Question: I have generated the following plot in lattice and latticeExtra

using
'''
library(lattice)
library(latticeExtra)
rate$Temp <- as.character(rate$Temp)
rate$Week <- as.character(rate$Week)
rate$Rep <- as.character(rate$Rep)
histogram(~Rate|Week+Temp, rate,
col=(NA),as.table=TRUE,
strip=strip.custom(strip.names=1)) +as.layer
(bwplot(~Rate|Week+Temp, rate,
as.table=TRUE,
strip=strip.custom(strip.names=1))
)
'''
however I need each combination to be plotted in a different page, so that all temperature 11 for each week are in one page and so on. I know this can be done manually but there must be a way of using a loop to do it. Anyone??
Here is the data used to generate the plot
'''
rate <- structure(list(Temp = c("11degC", "11degC", "11degC", "11degC", "11degC",
"11degC", "11degC", "11degC", "11degC", "11degC", "11degC", "11degC", "11degC",
"11degC", "11degC", "11degC", "13degC", "13degC", "13degC", "13degC", "13degC",
"13degC", "13degC", "13degC", "13degC", "13degC", "13degC", "13degC", "13degC",
"13degC", "13degC", "13degC", "15degC", "15degC", "15degC", "15degC", "15degC",
"15degC", "15degC", "15degC", "15degC", "15degC", "15degC", "15degC", "15degC",
"15degC", "15degC", "15degC"), Rep = c("1", "1", "1", "1", "1", "1",
"1", "1", "2", "2", "2", "2", "2", "2", "2", "2", "1", "1", "1",
"1", "1", "1", "1", "1", "2", "2", "2", "2", "2", "2", "2", "2",
"1", "1", "1", "1", "1", "1", "1", "1", "2", "2", "2", "2", "2",
"2", "2", "2"), Ind = c(12L, 12L, 12L, 12L, 14L, 14L, 14L, 14L,
11L, 11L, 11L, 11L, 10L, 10L, 10L, 10L, 2L, 2L, 2L, 2L, 7L, 7L,
7L, 7L, 1L, 1L, 1L, 1L, 3L, 3L, 3L, 3L, 4L, 4L, 4L, 4L, 5L, 5L,
5L, 5L, 8L, 8L, 8L, 8L, 13L, 13L, 13L, 13L), Week = c("1", "2",
"3", "4", "1", "2", "3", "4", "1", "2", "3", "4", "1", "2", "3",
"4", "1", "2", "3", "4", "1", "2", "3", "4", "1", "2", "3", "4",
"1", "2", "3", "4", "1", "2", "3", "4", "1", "2", "3", "4", "1",
"2", "3", "4", "1", "2", "3", "4"), Weight = c(0.2099, 0.2099,
0.2099, 0.2099, 0.3483, 0.3483, 0.3483, 0.3483, 0.3724, 0.3724,
0.3724, 0.3724, 0.2751, 0.2751, 0.2751, 0.2751, 0.2562, 0.2562,
0.2562, 0.2562, 0.3842, 0.3842, 0.3842, 0.3842, 0.3206, 0.3206,
0.3206, 0.3206, 0.4803, 0.4803, 0.4803, 0.4803, 0.7392, 0.7392,
0.7392, 0.7392, 0.277, 0.277, 0.277, 0.277, 0.082, 0.082, 0.082,
0.082, 0.5663, 0.5663, 0.5663, 0.5663), Rate = c(13.733, 9.322,
12.46, 6.581, 2.338, 2.652, 2.772, 3.026, 1.554, 1.677, 2.127,
2.102, 2.522, 2.476, 2.847, 2.999, 1.764, 2.442, 2.877, 2.976,
2.479, 2.532, 2.874, 3.052, 1.724, 2.292, 2.405, 2.397, 1.553,
3.385, 3.178, 2.959, 0.687, 0.808, 1.042, 1.033, 2.255, 2.755,
2.878, 3.338, 4.515, 5.089, 7.349, 8.113, 1.185, 1.649, 2.382,
1.989)), .Names = c("Temp", "Rep", "Ind", "Week", "Weight", "Rate"
), row.names = c(NA, -48L), class = "data.frame")
'''
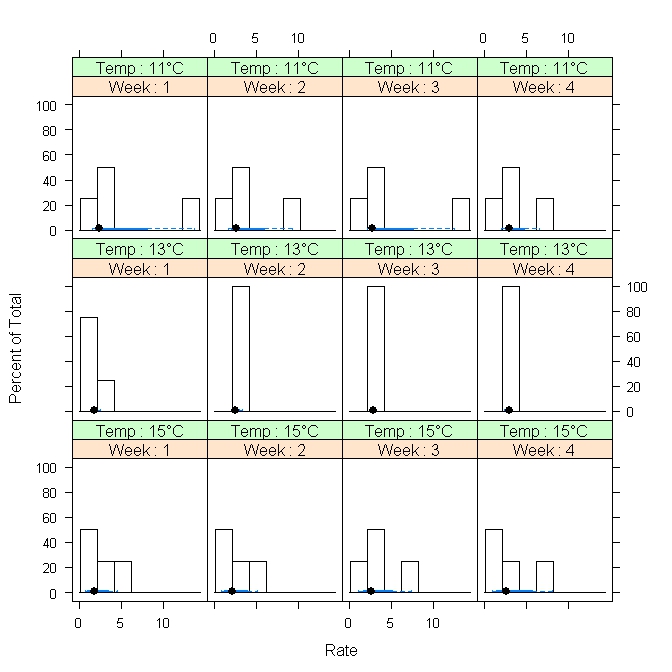
Answer: This little loop will print you three different plots in rapid succession:
'''
temps <- unique(rate$Temp)
temps
for (i in seq_along(temps)){
#plot.new()
rate_subset <- rate[rate$Temp==temps[i], ]
print(histogram(~Rate|Week, rate_subset,
col=(NA),as.table=TRUE,
strip=strip.custom(strip.names=1)) +
as.layer(bwplot(~Rate|Week, rate_subset,
as.table=TRUE,
strip=strip.custom(strip.names=1))
))
}
'''
There are at least two ways of getting this into a second document:
- 'recording''History'- The second way is to use the 'pdf' device:pdf(onefile=FALSE)
print(histogram(...))
device.off()
So then your loop becomes:
'''
for (i in seq_along(temps)){
rate_subset <- rate[rate$Temp==temps[i], ]
pdf(onefile=FALSE)
print(histogram(~Rate|Week, rate_subset,
col=(NA),as.table=TRUE,
strip=strip.custom(strip.names=1)) +
as.layer(bwplot(~Rate|Week, rate_subset,
as.table=TRUE,
strip=strip.custom(strip.names=1))
))
dev.off()
}
'''